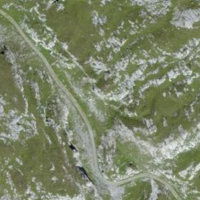
EUNIS habitat code: 23
Species observed at this site:
Linaria cannabina